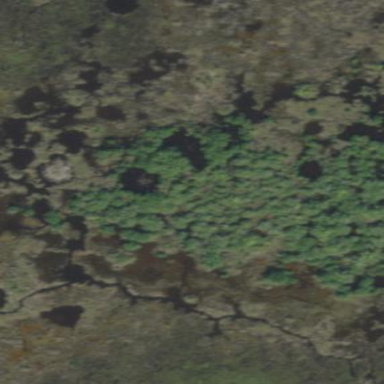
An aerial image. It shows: Rich mangrove swamp wetland filled with Mangrove plants.